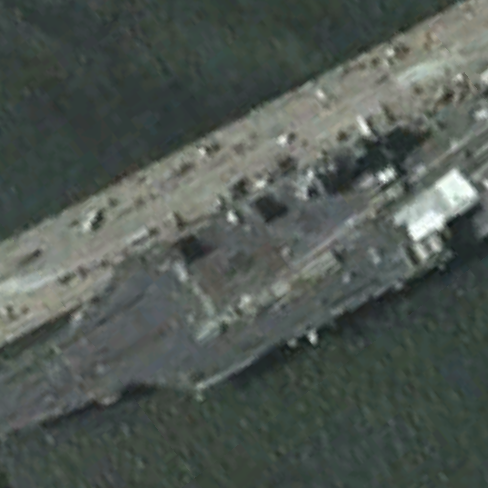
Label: aircraft_carrier